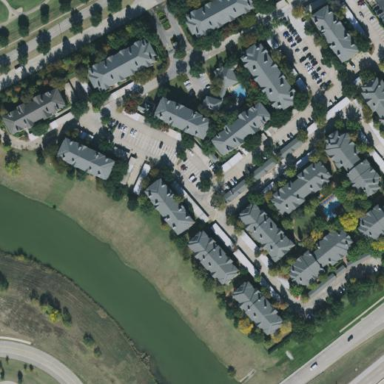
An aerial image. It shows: Residential area with apartments.